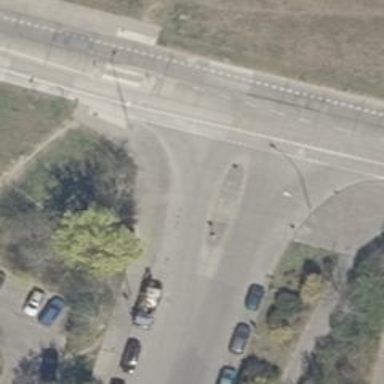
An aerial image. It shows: Unmarked crossing with pedestrian island. The crossing includes traffic calming island.